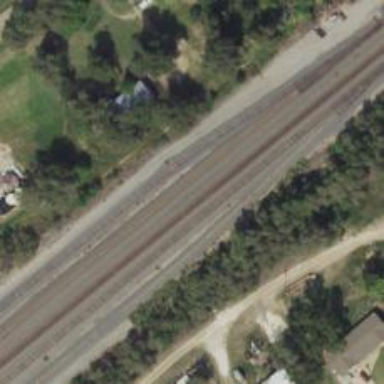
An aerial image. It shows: Railway track.